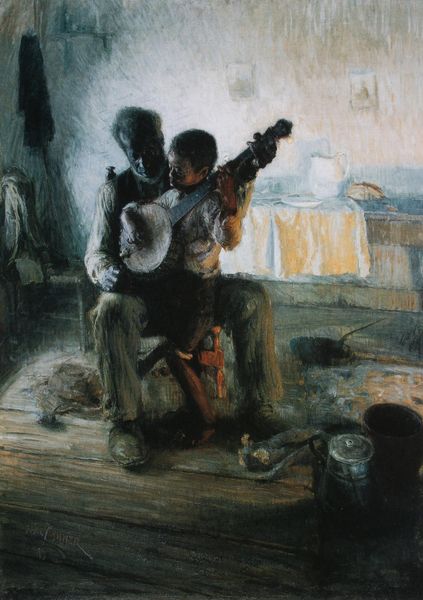
Titel: The Banjo Lesson
Künstler: Henry Ossawa Tanner
Standort: Hampton (Virginia)
Institution: Hampton University Museum
Schlagwörter: blau, dunkel, gemälde, hand, himmel, mann, schatten, weiß, gelb, impressionismus, sitzen, braun, grau, hintergrund, holz, köpfe, licht, raum, schwarz, stuhl, szene, tisch, zeichnung, zimmer, haus, hund, tuch, malerei, teppich, bart, jacke, wand, falten, kleidung, teller, hals, innenraum, instrument, portrait, porträt, tischdecke, tischtuch, öl, boden, haare, interieur, realismus, sitzend, kind, vater, gitarre, musik, genre, kanne, krug, stilleben, stillleben, topf, genrebild, spieler, zwei, alter mann, fußboden, lehrer, schuhe, unterricht, üben, afrika, modern, mauer, töne, klein, amerika, dielen, hocker, ölgemälde, diele, holzboden, spielen, musikinstrument, brot, balken, bohlen, stube, holzdielen, junge, schoß, nagel, unscharf, spiel, neger, schwarze, alter, knabe, porzellan, knien, genreszene, dielenboden, puppe, spielend, karaffe, küche, schwarzer, sklave, laute, mandoline, saiten, saiteninstrument, usa, lernen, lyra, armut, opa, leier, sohn, enkel, verschattet, erklären, speicher, pfanne, waschschüssel, südstaaten, großvater, home, afrikanisch, banjo, kleidungsstück, balaleika, still, son, sozialrealismus, balalaika, lektion, guitar, banja, bonjo, dad, lavabo, vereinigte statten, 1890, spanisch